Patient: sex F, age 71
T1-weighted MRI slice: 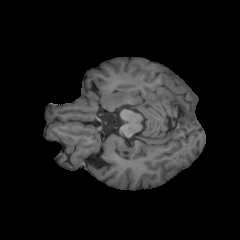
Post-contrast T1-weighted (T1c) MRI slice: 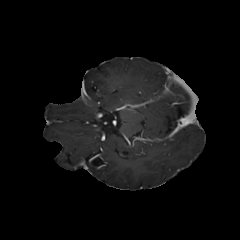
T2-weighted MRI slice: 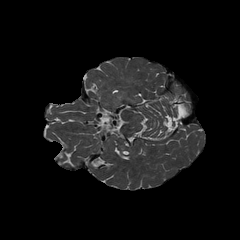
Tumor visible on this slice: yes
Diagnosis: Astrocytoma, IDH-mutant
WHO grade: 2